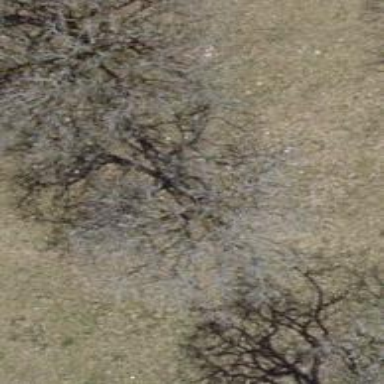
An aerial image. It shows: Beautiful tree in nature.